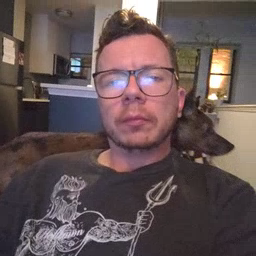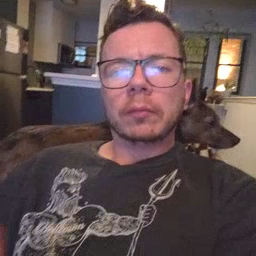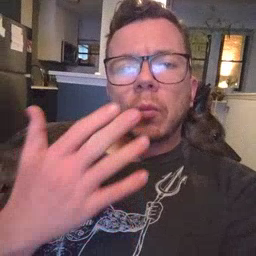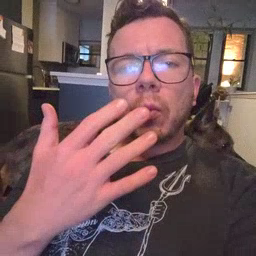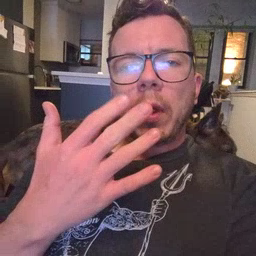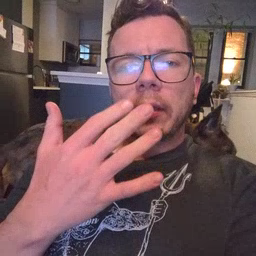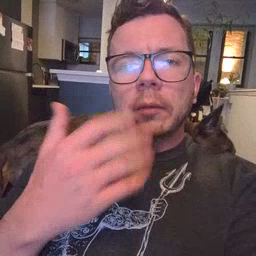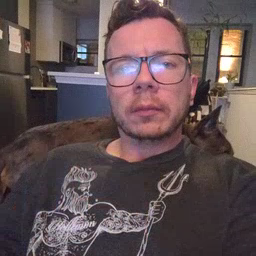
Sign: wait